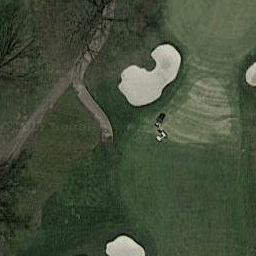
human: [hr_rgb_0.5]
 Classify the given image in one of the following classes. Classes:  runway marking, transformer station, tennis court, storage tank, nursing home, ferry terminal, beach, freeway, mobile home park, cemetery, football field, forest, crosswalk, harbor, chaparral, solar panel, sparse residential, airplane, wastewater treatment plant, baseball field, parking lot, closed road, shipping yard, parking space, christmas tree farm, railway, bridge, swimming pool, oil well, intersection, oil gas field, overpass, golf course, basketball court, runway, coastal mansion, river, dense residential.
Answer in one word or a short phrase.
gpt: golf course